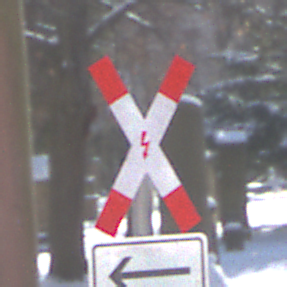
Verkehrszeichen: Andreaskreuz
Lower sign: RichtungsangabeDurchPfeile1
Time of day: MorningAfternoon
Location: Outdoor (Special)
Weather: Clear
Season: Winter
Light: Natural